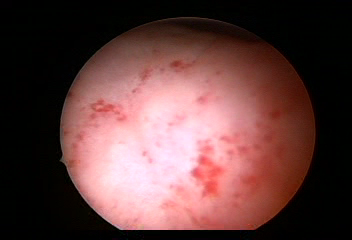
Modality: WLC
Class: Normal mucosa
Bladder cancer association: No